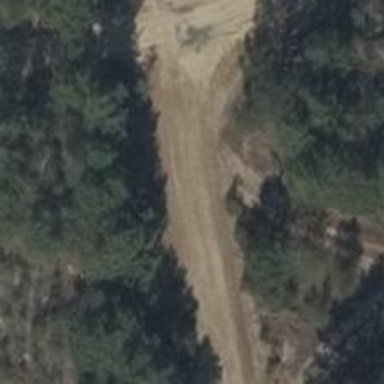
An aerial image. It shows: Sandy track with grade 4 tracktype.